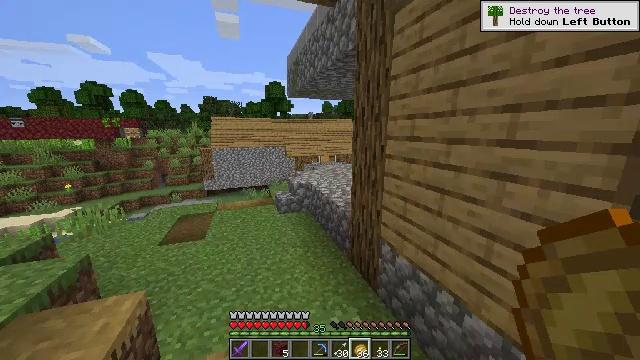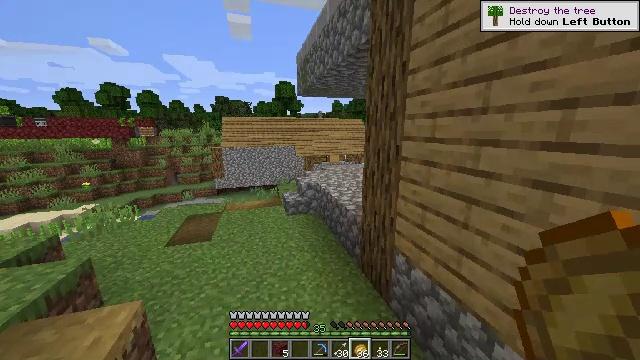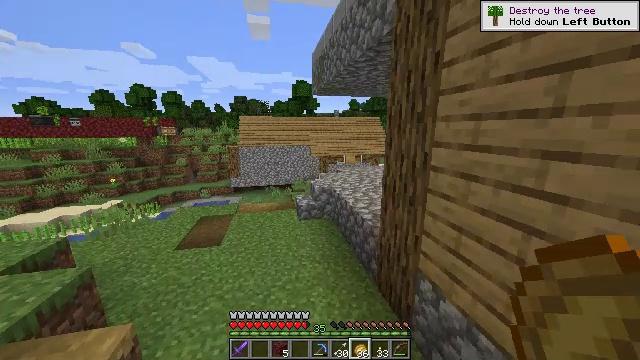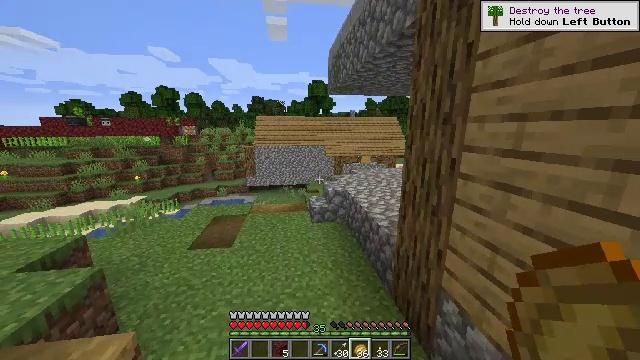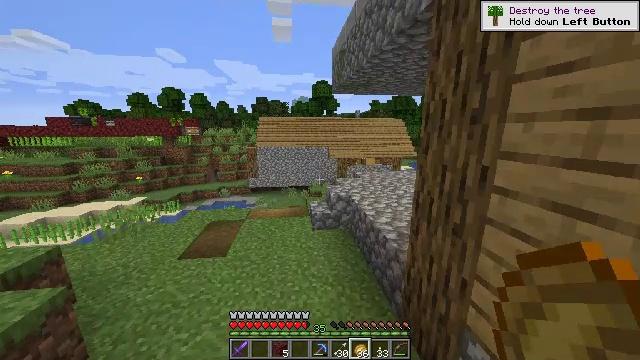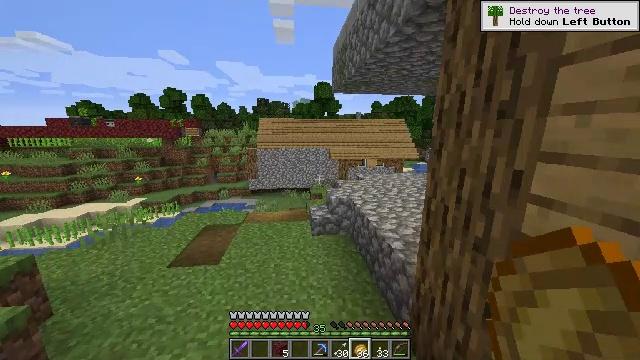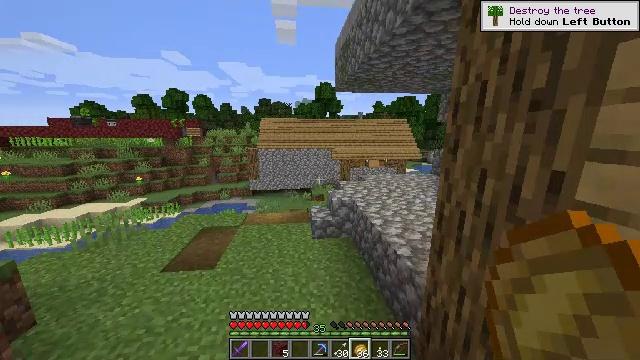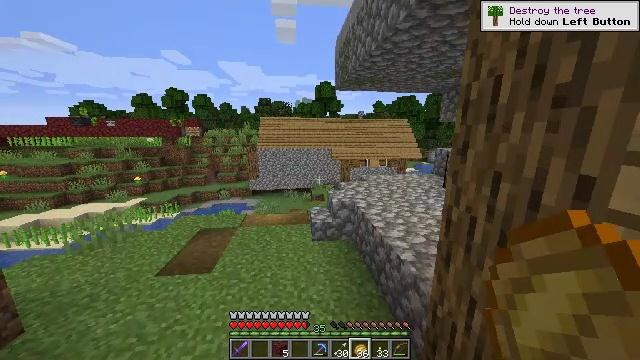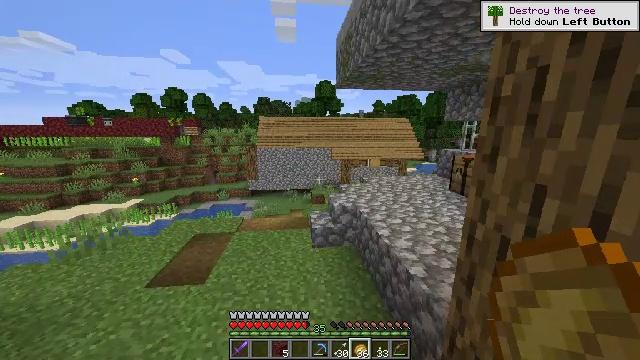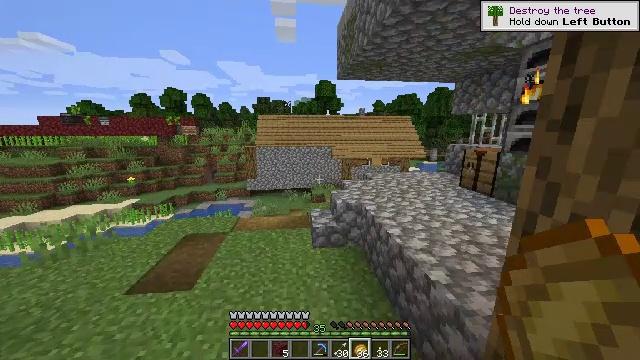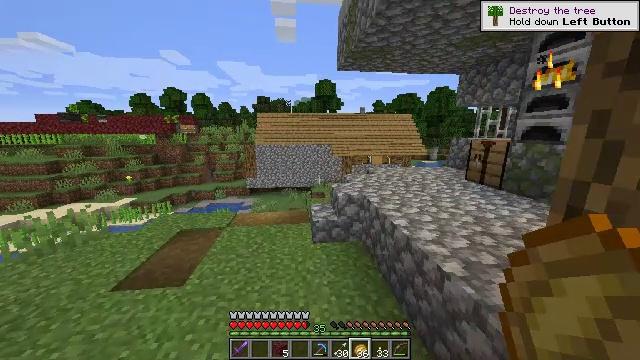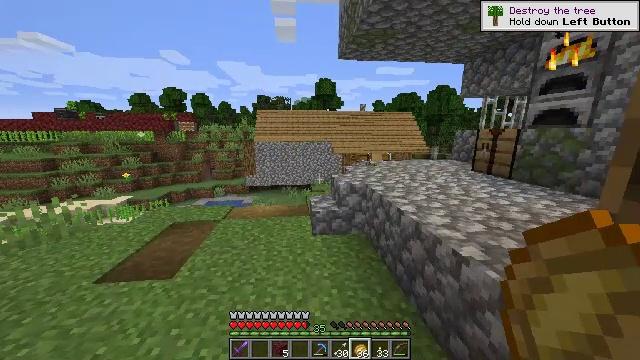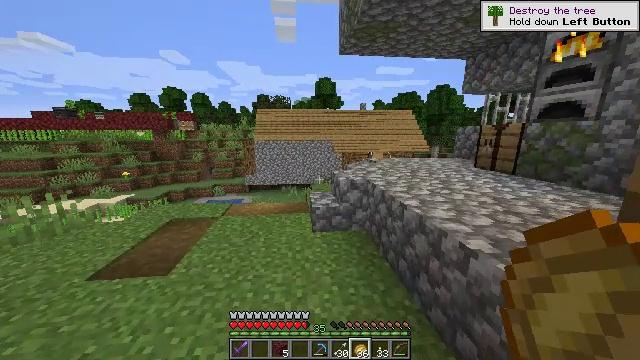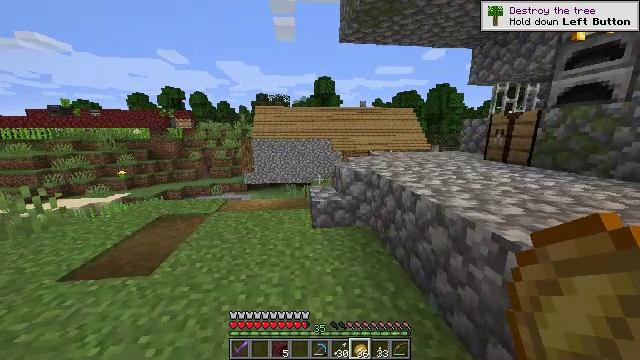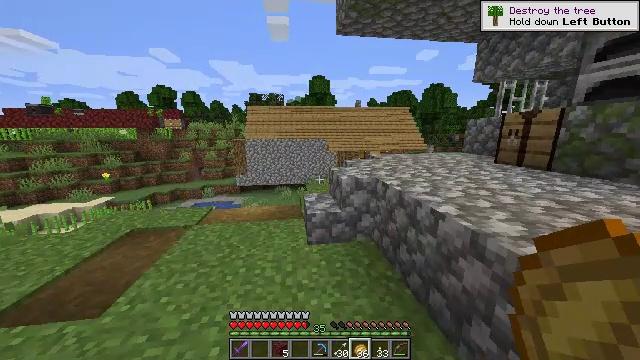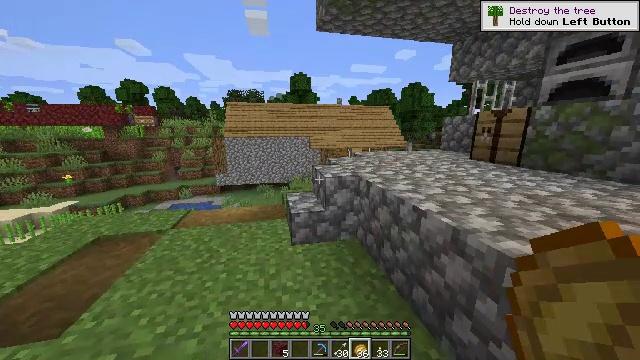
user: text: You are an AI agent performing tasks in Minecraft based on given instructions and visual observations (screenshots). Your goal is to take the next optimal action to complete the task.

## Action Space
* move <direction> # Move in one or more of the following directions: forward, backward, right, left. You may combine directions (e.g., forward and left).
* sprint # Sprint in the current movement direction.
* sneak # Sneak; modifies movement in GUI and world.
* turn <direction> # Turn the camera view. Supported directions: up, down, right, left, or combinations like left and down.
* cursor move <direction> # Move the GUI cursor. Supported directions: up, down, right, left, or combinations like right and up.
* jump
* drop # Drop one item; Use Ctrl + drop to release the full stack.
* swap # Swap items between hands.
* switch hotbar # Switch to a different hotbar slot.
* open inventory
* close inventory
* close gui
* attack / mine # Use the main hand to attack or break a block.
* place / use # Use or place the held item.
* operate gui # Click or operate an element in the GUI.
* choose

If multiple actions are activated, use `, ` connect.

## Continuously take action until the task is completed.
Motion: motion action
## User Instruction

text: Take a gold ingot and turn it into gold nugget.
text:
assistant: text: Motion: move forward, turn left
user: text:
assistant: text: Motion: move forward, turn left
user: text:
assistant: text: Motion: move forward, turn left
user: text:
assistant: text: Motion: move forward, turn left
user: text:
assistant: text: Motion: move forward
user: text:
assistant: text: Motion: move forward
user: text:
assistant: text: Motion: move forward
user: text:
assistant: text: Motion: move forward
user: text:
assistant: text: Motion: move forward
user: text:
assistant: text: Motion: move forward
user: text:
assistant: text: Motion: move forward
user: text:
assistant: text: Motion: move forward
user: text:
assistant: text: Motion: move forward
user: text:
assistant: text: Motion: move forward, turn right
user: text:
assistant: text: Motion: move forward, turn right
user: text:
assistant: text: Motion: move forward, turn right and down
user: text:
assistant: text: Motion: move forward, turn right
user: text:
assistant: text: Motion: move forward, turn right
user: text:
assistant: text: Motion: move forward, turn right
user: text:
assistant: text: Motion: move forward, turn right, jump
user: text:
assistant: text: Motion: move forward, turn right, jump
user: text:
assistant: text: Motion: move forward, turn right, jump
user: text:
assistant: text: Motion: move forward, jump
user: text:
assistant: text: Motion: move forward
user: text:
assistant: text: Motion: move forward
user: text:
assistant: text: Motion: move forward
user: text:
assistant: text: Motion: move forward
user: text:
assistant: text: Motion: move forward
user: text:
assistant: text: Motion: move forward
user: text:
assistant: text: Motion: move forward